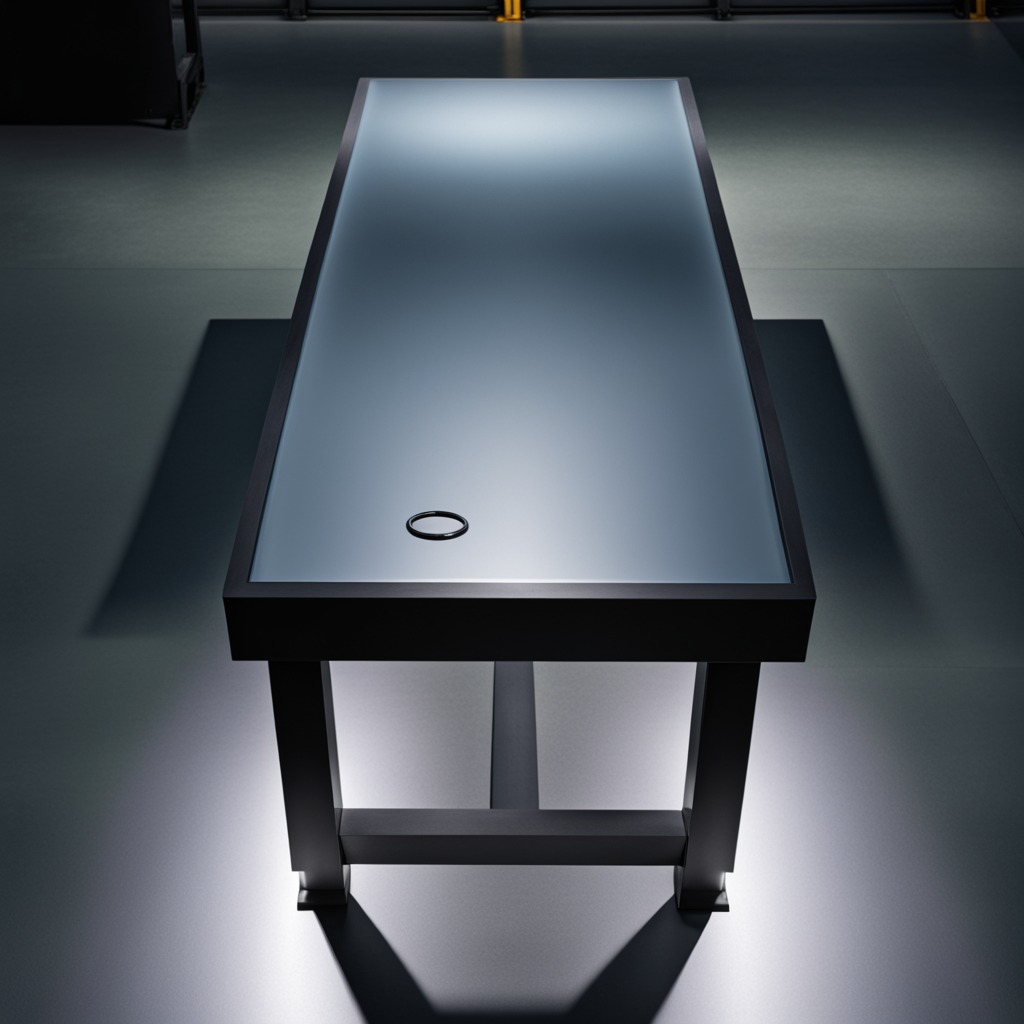
A rubber O-ring is lying on the clean empty table in the basement in the evening.